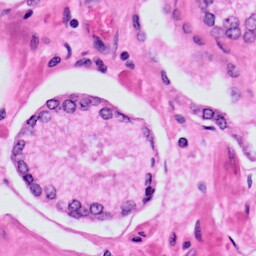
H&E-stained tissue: Prostate